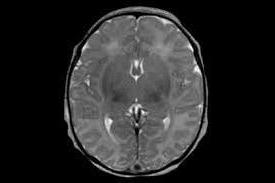
Label: notumor